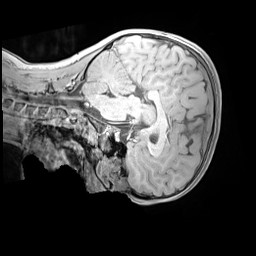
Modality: MP2RAGE
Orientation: sagittal
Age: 10
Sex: female
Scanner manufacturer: siemens
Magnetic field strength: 3 T
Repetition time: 4 s
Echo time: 0.00303 s